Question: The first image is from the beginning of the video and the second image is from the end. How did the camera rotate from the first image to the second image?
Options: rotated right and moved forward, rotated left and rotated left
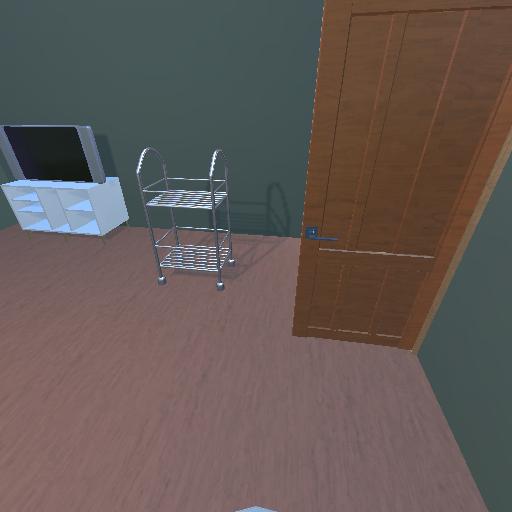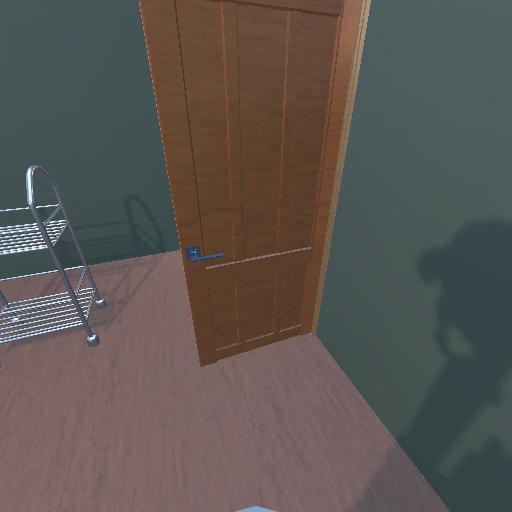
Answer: rotated right and moved forward